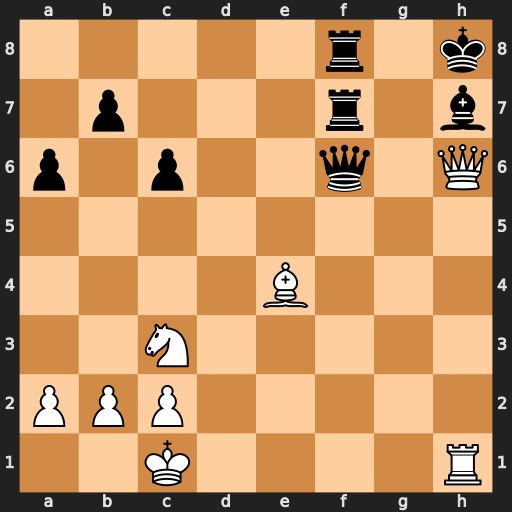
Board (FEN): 5r1k/1p3r1b/p1p2q1Q/8/4B3/2N5/PPP5/2K4R
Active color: w
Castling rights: -
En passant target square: -
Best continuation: Qxf6+ Rxf6 Rxh7+